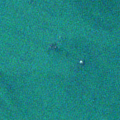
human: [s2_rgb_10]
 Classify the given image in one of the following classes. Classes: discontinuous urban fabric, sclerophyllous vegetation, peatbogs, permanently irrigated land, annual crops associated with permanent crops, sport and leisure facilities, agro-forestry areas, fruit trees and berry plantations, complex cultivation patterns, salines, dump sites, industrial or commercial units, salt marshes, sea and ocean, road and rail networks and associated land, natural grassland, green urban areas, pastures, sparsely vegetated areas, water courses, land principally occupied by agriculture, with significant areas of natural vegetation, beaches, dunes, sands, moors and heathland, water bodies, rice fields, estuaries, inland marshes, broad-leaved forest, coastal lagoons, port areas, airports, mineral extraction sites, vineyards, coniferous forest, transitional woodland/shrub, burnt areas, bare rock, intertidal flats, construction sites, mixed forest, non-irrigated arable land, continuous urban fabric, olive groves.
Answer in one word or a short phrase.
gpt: sea and ocean